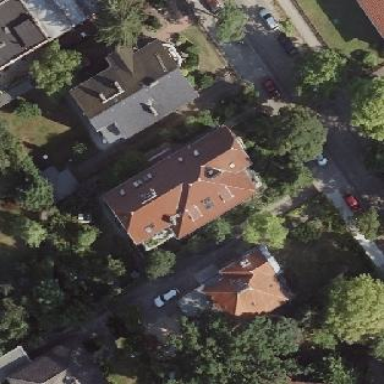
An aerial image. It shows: Building.